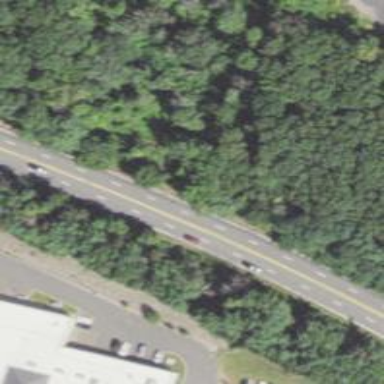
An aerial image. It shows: Trunk highway.